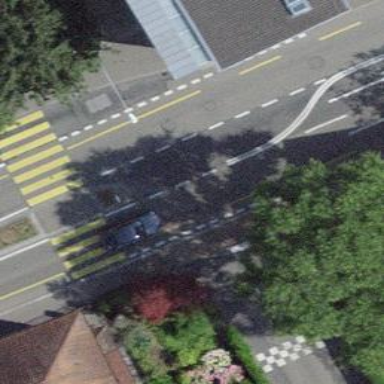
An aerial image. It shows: Marked crossing with traffic calming table.